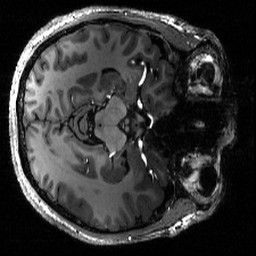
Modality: T1w
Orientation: axial
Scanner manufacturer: siemens
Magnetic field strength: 6.98 T
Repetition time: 2.5 s
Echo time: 0.00306 s